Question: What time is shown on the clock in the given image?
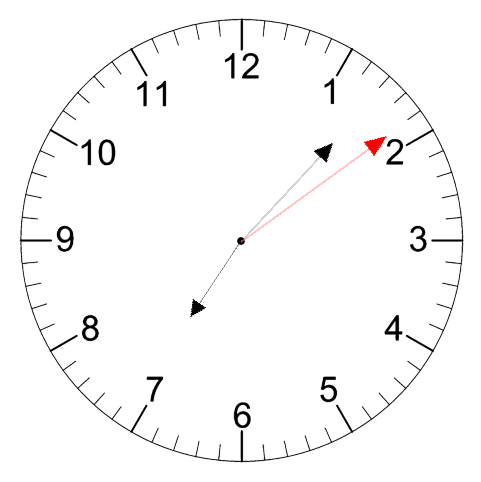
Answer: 07:07:09